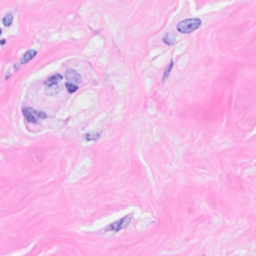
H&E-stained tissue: Breast